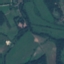
Label: Pasture